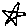
Label: star